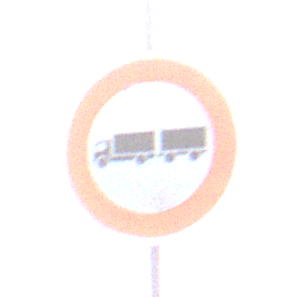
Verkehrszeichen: VerbotLastkraftwagenMitAnhaenger
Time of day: SunriseSunset
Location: Outdoor (Nature)
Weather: Overcast
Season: NotSpecified
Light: Natural